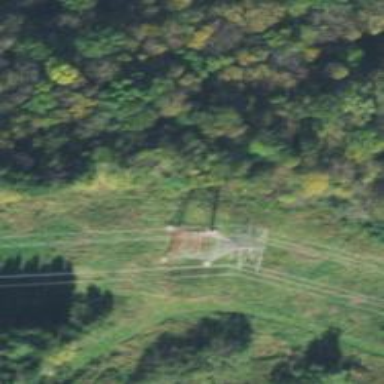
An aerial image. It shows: Lattice structure tower used for power transmission.